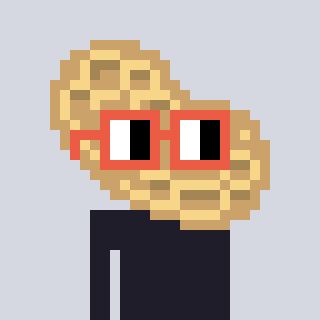
a pixel art character with square orange glasses, a peanut-shaped head and a slimegreen-colored body on a cool background